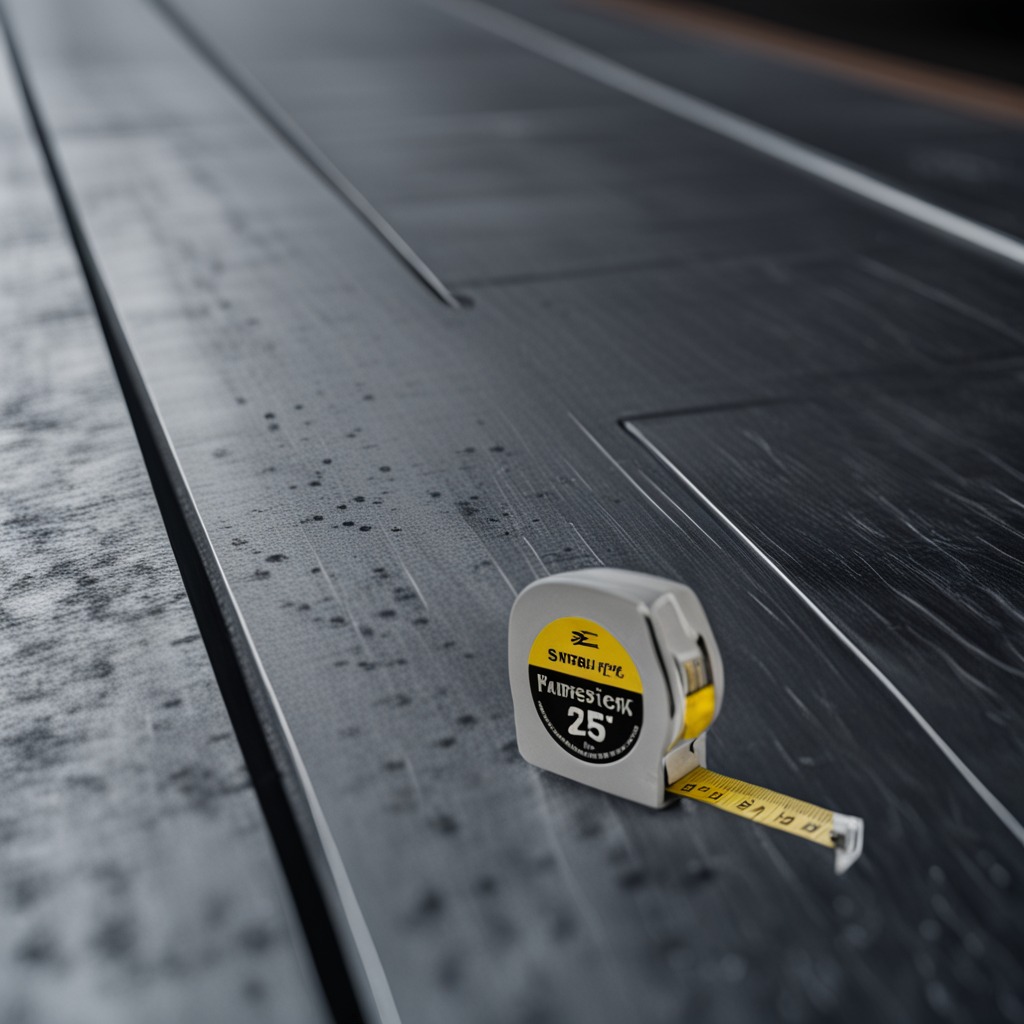
A measuring tape is lying on a cold steel table in a mining workshop.